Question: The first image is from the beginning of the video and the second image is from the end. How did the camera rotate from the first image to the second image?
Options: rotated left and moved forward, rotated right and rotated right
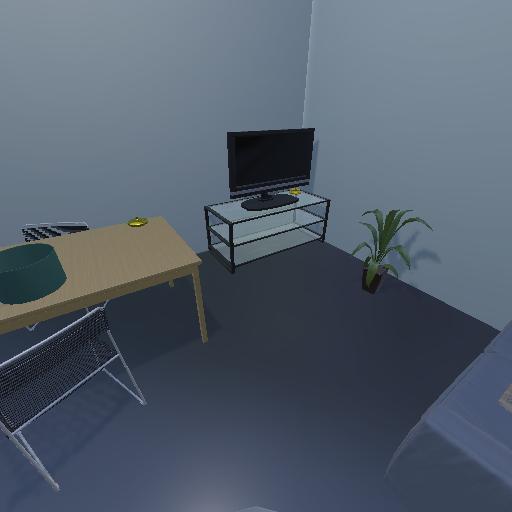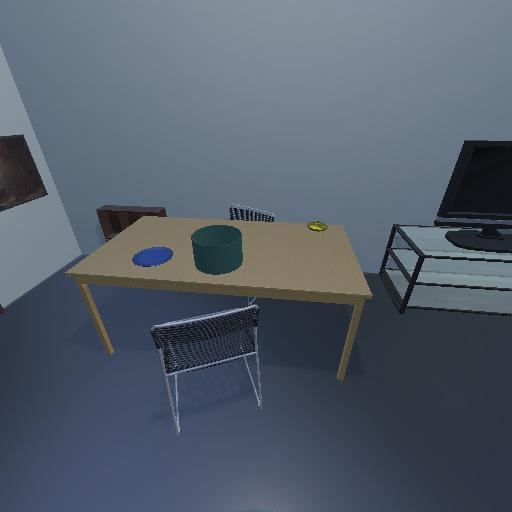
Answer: rotated left and moved forward